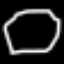
Label: octagon